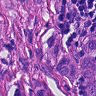
Metastatic tissue present: yes